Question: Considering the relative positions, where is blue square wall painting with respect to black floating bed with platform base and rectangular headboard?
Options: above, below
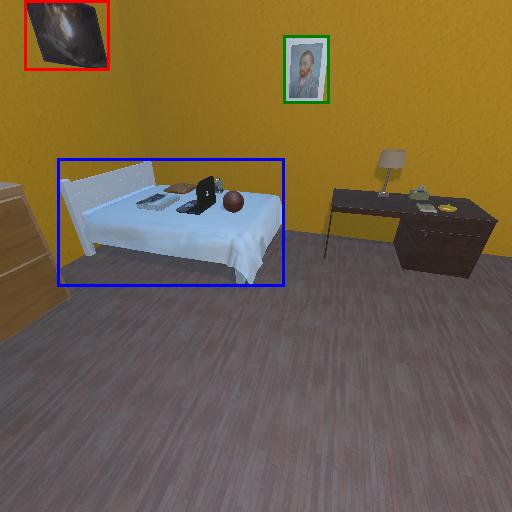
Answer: above